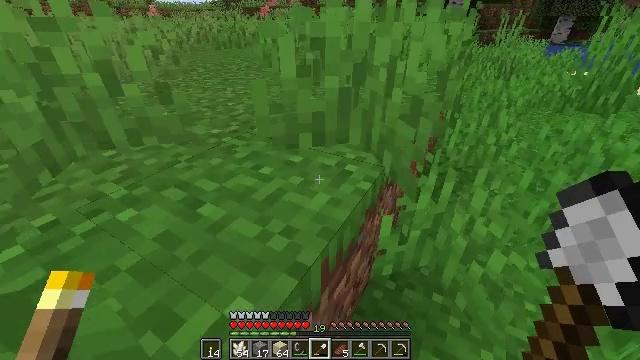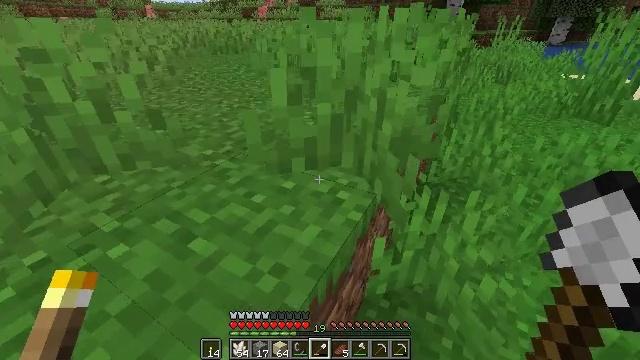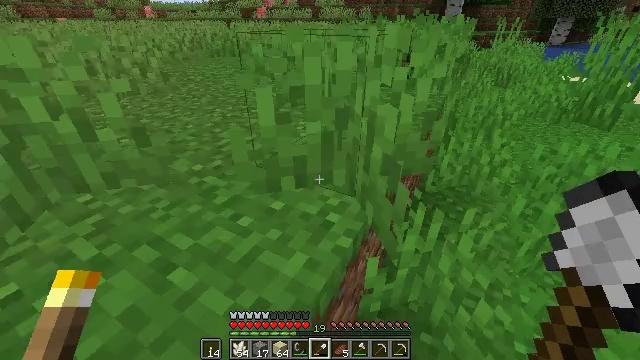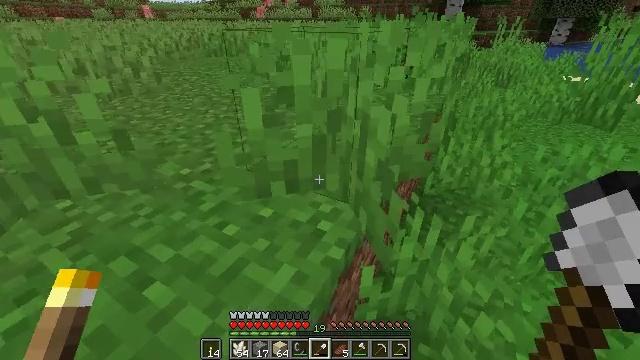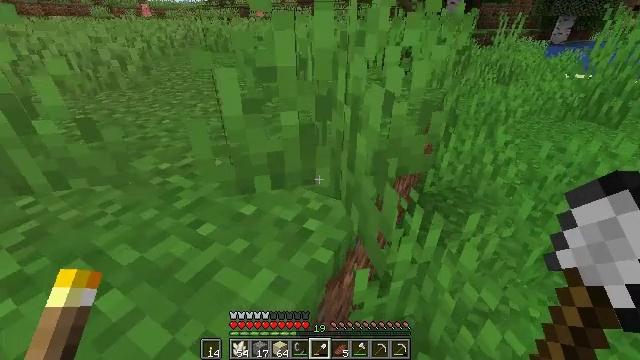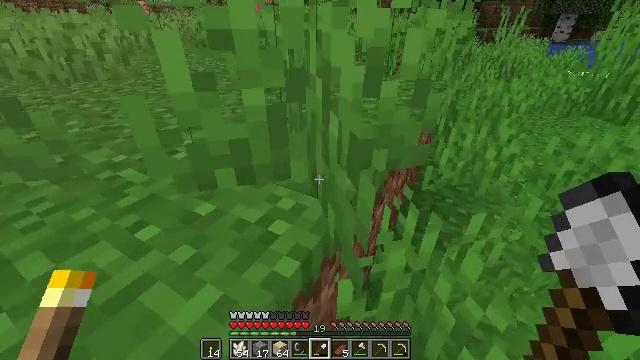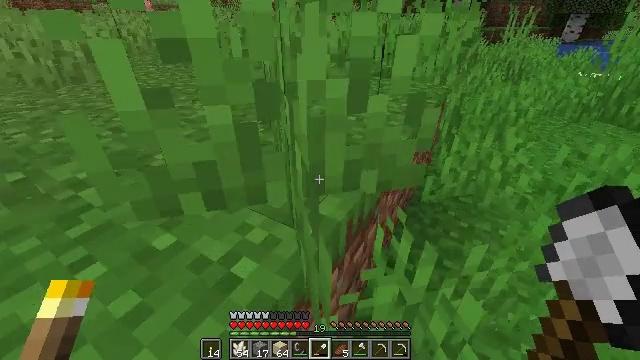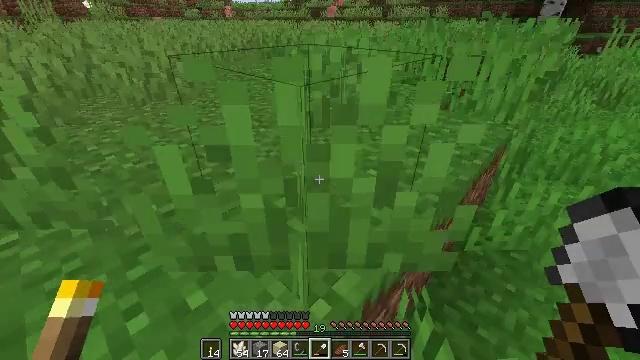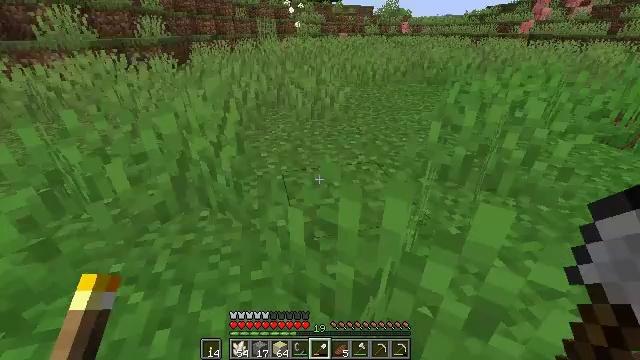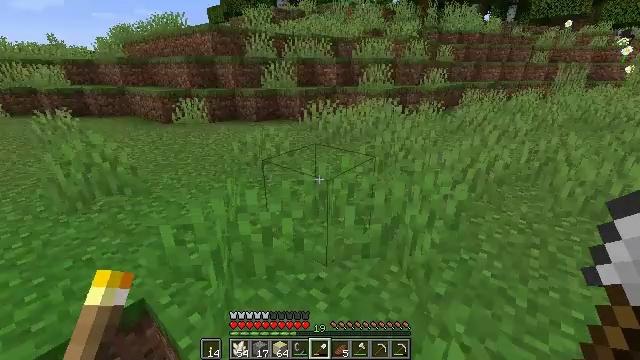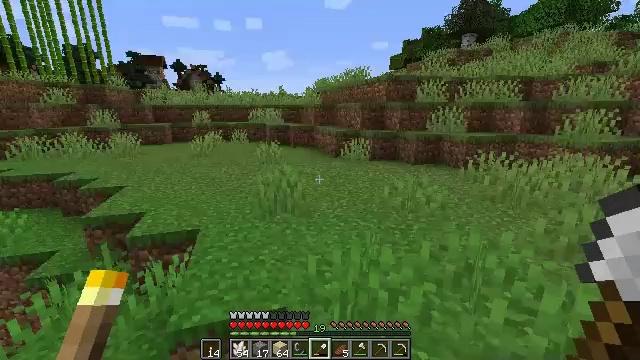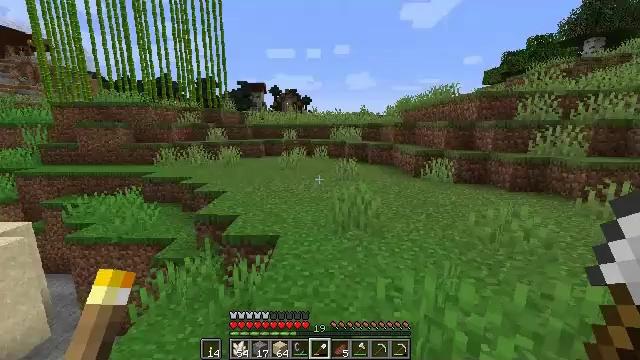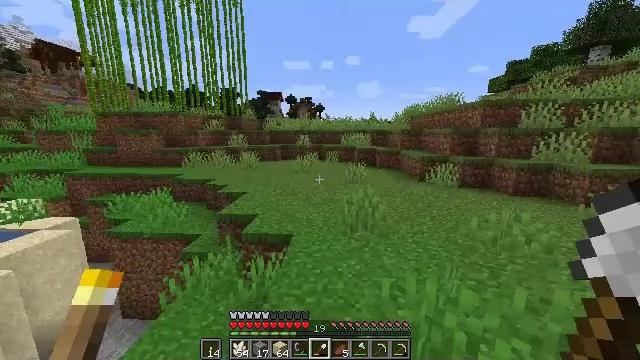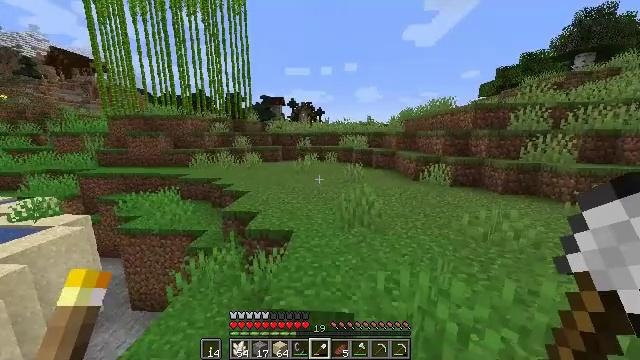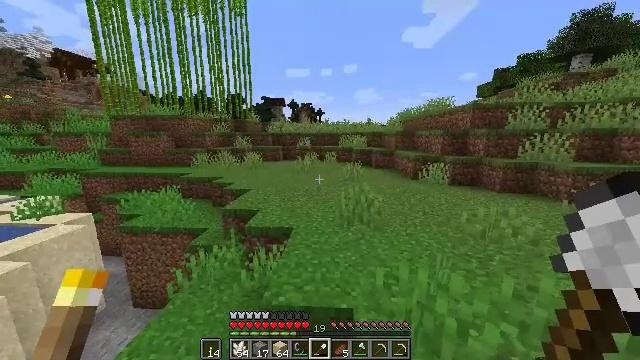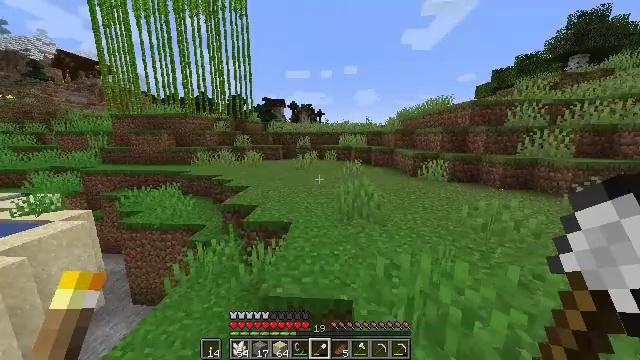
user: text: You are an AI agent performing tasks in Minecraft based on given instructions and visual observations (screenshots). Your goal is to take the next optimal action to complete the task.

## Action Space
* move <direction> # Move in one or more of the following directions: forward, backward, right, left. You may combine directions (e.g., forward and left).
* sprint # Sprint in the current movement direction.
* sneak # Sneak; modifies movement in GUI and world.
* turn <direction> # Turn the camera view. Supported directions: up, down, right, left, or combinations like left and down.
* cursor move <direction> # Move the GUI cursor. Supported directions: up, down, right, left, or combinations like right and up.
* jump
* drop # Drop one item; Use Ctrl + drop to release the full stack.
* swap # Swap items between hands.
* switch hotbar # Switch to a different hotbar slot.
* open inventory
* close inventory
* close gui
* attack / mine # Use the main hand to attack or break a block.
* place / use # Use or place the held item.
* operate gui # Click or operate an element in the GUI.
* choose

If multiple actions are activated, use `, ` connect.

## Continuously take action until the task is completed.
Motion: motion action
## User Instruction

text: Attack the ground to gather sand.
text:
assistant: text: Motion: move forward, jump
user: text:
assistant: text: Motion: move forward, jump
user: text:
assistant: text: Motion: move forward, jump
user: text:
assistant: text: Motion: move forward, jump
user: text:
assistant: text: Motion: move forward, jump
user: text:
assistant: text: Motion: move forward, turn left, jump
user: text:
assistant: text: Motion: move forward, turn left, jump
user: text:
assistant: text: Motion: move forward, sprint, turn left and up, jump
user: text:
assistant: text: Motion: move forward, sprint, turn left and up, jump
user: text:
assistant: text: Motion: move forward, sprint, turn left and up, jump
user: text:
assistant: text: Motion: move forward, turn left and up, jump
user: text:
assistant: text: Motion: move forward, turn left, jump
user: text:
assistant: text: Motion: move forward, jump
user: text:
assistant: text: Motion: move forward, jump
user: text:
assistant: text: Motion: move forward, jump
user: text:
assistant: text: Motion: move forward, sprint, jump
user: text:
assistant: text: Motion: move forward, sprint, jump
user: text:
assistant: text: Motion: move forward, sprint, jump
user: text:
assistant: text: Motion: move forward, sprint, jump
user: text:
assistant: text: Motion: move forward, jump
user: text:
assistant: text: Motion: move forward, jump
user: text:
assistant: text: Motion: move forward, jump
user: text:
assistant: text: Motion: move forward, jump
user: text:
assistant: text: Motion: move forward, jump
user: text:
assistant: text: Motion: move forward, jump
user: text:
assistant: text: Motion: move forward, jump
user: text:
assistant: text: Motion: move forward, sprint, jump
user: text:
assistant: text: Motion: move forward, sprint, jump
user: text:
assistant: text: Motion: move forward, sprint, turn left, jump
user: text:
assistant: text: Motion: move forward, sprint, turn left, jump